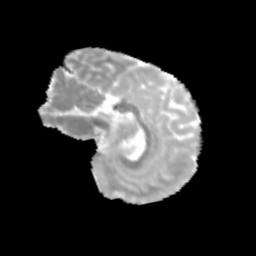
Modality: MD
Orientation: sagittal
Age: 13
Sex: female
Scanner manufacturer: siemens
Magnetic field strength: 3 T
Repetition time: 3.8 s
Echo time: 0.07 s